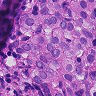
Metastatic tissue present: yes